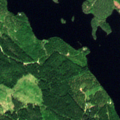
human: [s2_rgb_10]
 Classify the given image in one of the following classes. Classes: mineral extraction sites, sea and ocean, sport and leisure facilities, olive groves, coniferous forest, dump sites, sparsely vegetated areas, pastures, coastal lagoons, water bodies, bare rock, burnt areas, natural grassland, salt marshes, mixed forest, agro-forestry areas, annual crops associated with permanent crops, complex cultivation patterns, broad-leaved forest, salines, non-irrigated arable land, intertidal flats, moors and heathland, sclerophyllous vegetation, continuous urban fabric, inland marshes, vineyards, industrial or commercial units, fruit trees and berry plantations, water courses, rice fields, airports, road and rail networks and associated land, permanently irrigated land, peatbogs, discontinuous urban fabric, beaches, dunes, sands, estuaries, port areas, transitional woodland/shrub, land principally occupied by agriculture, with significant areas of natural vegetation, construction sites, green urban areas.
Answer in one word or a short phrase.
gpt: coniferous forest, mixed forest, water bodies